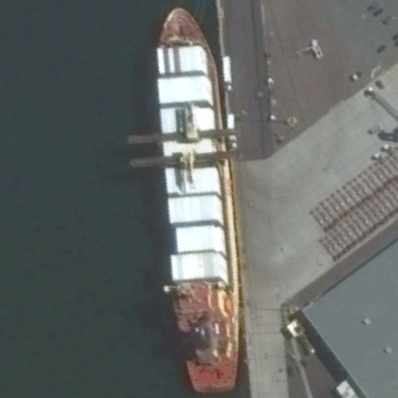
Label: civil